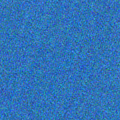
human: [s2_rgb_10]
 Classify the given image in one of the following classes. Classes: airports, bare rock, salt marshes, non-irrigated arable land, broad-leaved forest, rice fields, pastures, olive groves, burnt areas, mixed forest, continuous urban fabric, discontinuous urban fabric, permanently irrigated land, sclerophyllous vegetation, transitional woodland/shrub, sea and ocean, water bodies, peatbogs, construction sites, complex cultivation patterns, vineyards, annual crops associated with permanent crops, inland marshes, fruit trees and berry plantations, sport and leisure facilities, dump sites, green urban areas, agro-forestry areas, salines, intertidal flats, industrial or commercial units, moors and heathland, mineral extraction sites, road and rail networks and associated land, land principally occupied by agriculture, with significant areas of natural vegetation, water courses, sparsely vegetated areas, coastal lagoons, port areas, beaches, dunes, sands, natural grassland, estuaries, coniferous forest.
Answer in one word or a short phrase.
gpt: sea and ocean